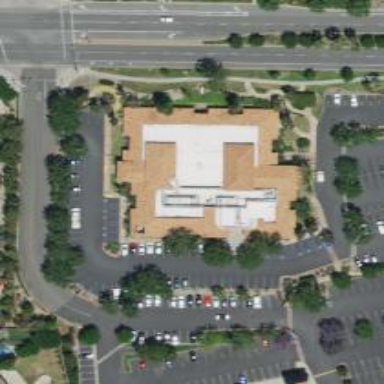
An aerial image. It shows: Healthcare clinic is depicted in the image.